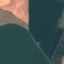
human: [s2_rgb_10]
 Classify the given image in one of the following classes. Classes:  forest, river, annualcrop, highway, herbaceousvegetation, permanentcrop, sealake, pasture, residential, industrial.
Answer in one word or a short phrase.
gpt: AnnualCrop